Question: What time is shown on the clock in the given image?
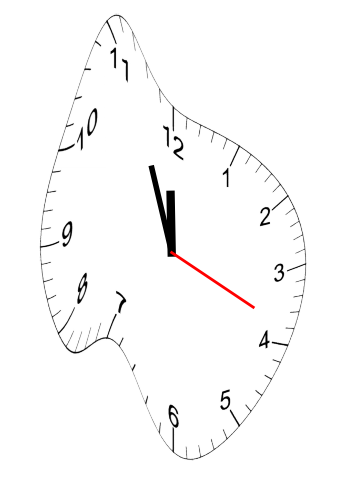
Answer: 11:56:19